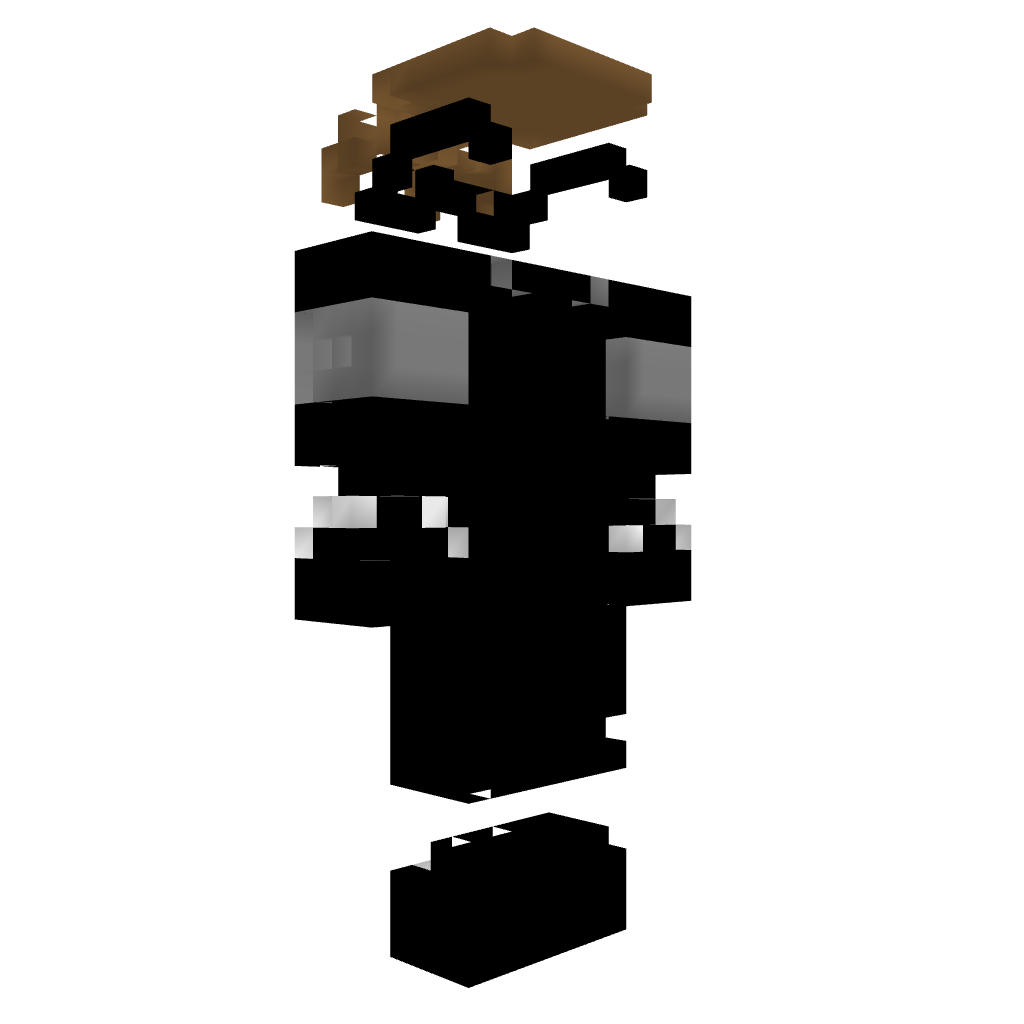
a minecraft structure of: Statue - SkyDoesMinecraft bad low quality